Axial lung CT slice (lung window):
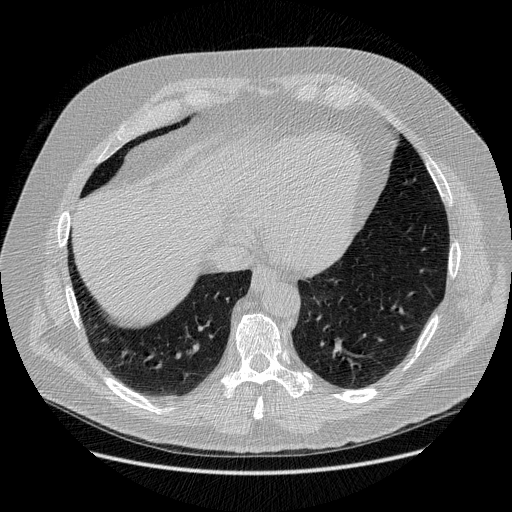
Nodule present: no